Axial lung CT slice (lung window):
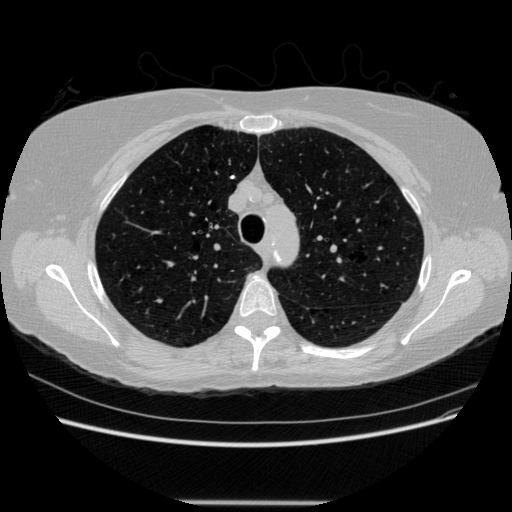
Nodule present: yes
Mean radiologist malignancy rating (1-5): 1.5